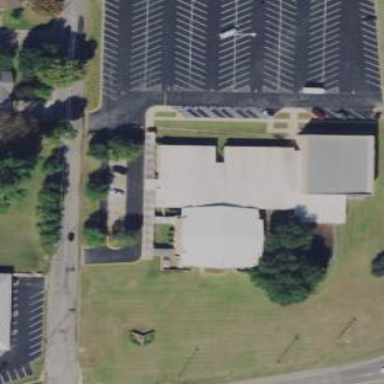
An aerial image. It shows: Building serving as place of worship.